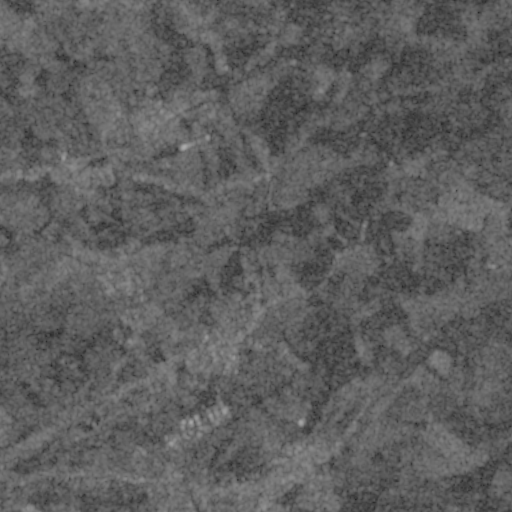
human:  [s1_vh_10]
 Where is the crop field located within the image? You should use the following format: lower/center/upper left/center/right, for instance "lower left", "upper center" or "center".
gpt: The crop field is located in the lower center of the image.
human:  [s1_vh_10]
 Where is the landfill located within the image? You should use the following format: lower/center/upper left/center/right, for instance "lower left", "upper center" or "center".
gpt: The landfill is located in the lower left of the image.
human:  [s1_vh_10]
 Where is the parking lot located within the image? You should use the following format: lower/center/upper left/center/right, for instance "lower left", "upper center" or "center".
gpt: The parking lot is located in the lower center of the image.
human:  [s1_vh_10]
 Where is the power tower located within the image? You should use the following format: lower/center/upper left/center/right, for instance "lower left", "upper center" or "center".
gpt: There is no power tower in the image.

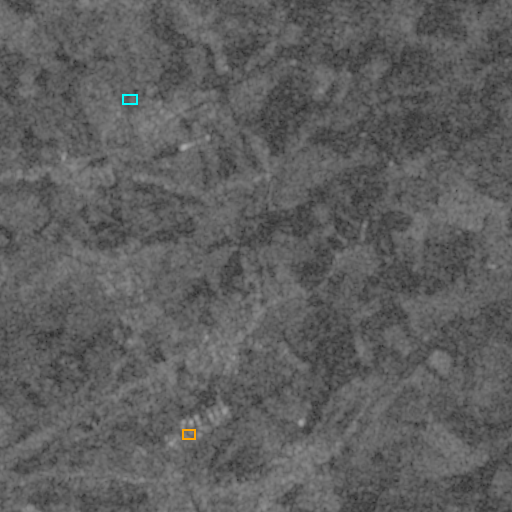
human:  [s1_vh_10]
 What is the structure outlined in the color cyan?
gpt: The structure outlined in cyan is a park.
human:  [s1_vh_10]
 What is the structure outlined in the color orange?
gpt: The structure outlined in orange is a parking lot.
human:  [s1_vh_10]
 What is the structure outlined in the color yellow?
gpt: There is no yellow outline.